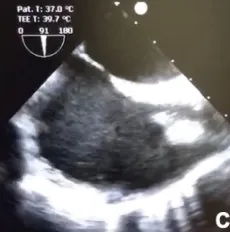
Transesophageal. Echocardiography showing thrombus in the right atrium. CTPA: computed tomography pulmonary angiogram.
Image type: radiology (ultrasound)